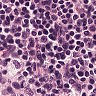
Metastatic tissue present: no